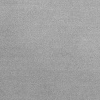
Atmospheric dust classification: dusty